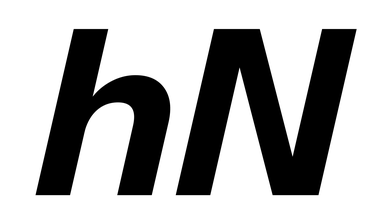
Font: InstrumentSans-Italic_Bold_Italic